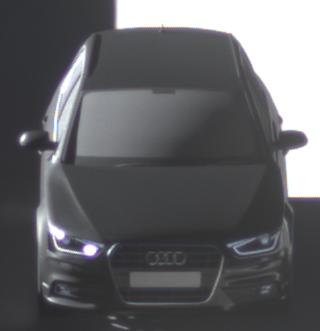
Make: Audi
Model: A4 Avant 1.8 TFSI
Detailed model: A4 (B8) Avant
Model produced from: 2012/02
Model produced until: 2015/04
Doors: 5
Color: black
Road condition: dry road
Daytime: morning or afternoon
Contrast: high contrast